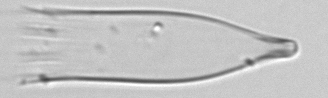
Label: Favella